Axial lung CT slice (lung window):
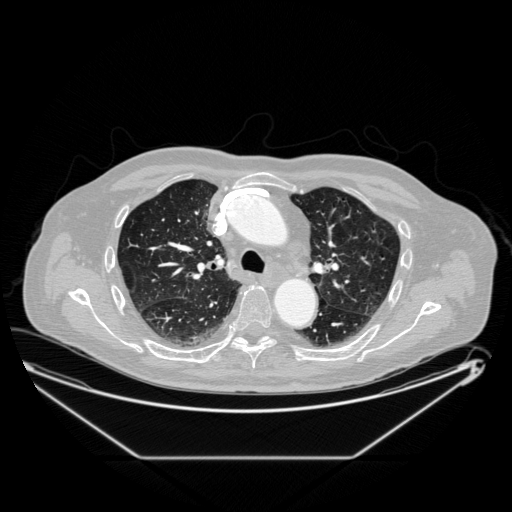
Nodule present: no